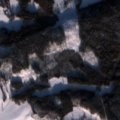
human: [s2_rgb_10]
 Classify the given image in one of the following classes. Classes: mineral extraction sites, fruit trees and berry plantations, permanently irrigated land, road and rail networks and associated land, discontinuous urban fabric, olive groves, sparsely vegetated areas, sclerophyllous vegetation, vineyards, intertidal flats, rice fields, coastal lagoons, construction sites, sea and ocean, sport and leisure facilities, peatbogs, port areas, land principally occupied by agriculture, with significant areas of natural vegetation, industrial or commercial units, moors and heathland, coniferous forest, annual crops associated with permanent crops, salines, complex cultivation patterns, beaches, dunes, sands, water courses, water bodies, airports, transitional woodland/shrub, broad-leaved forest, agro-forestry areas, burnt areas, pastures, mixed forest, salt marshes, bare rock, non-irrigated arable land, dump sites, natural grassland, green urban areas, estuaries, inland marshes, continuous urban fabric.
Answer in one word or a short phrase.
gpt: non-irrigated arable land, land principally occupied by agriculture, with significant areas of natural vegetation, coniferous forest